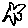
Label: star